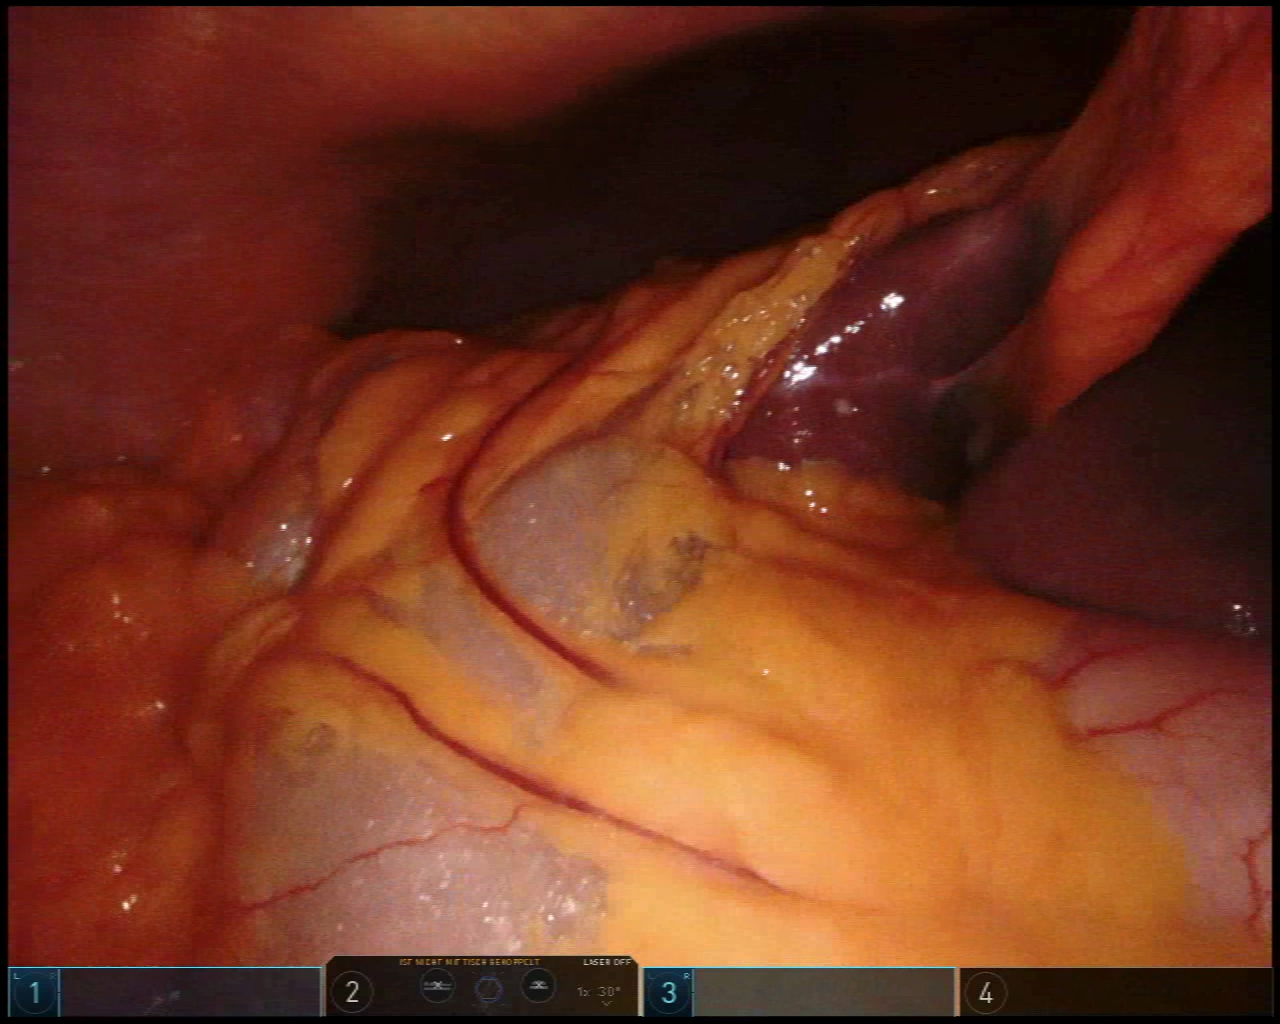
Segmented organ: liver
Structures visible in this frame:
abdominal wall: yes
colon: yes
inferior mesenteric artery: no
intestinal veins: no
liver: yes
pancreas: no
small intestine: no
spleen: no
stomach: yes
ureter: no
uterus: no
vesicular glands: no